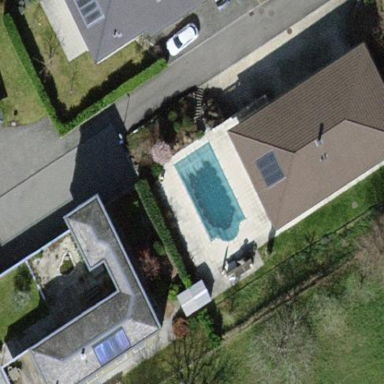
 perfect for swimming and other water activities."